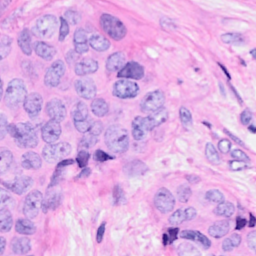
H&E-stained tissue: Breast